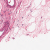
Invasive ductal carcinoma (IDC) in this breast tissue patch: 0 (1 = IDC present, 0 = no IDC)